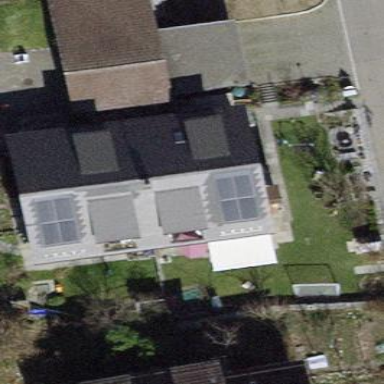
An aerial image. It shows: Building with tiled roof.